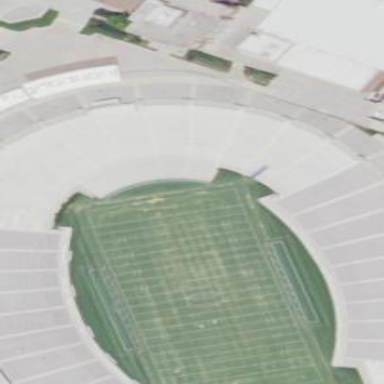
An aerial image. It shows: Stadium.